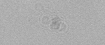
Label: camera_spot